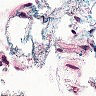
Metastatic tissue present: no